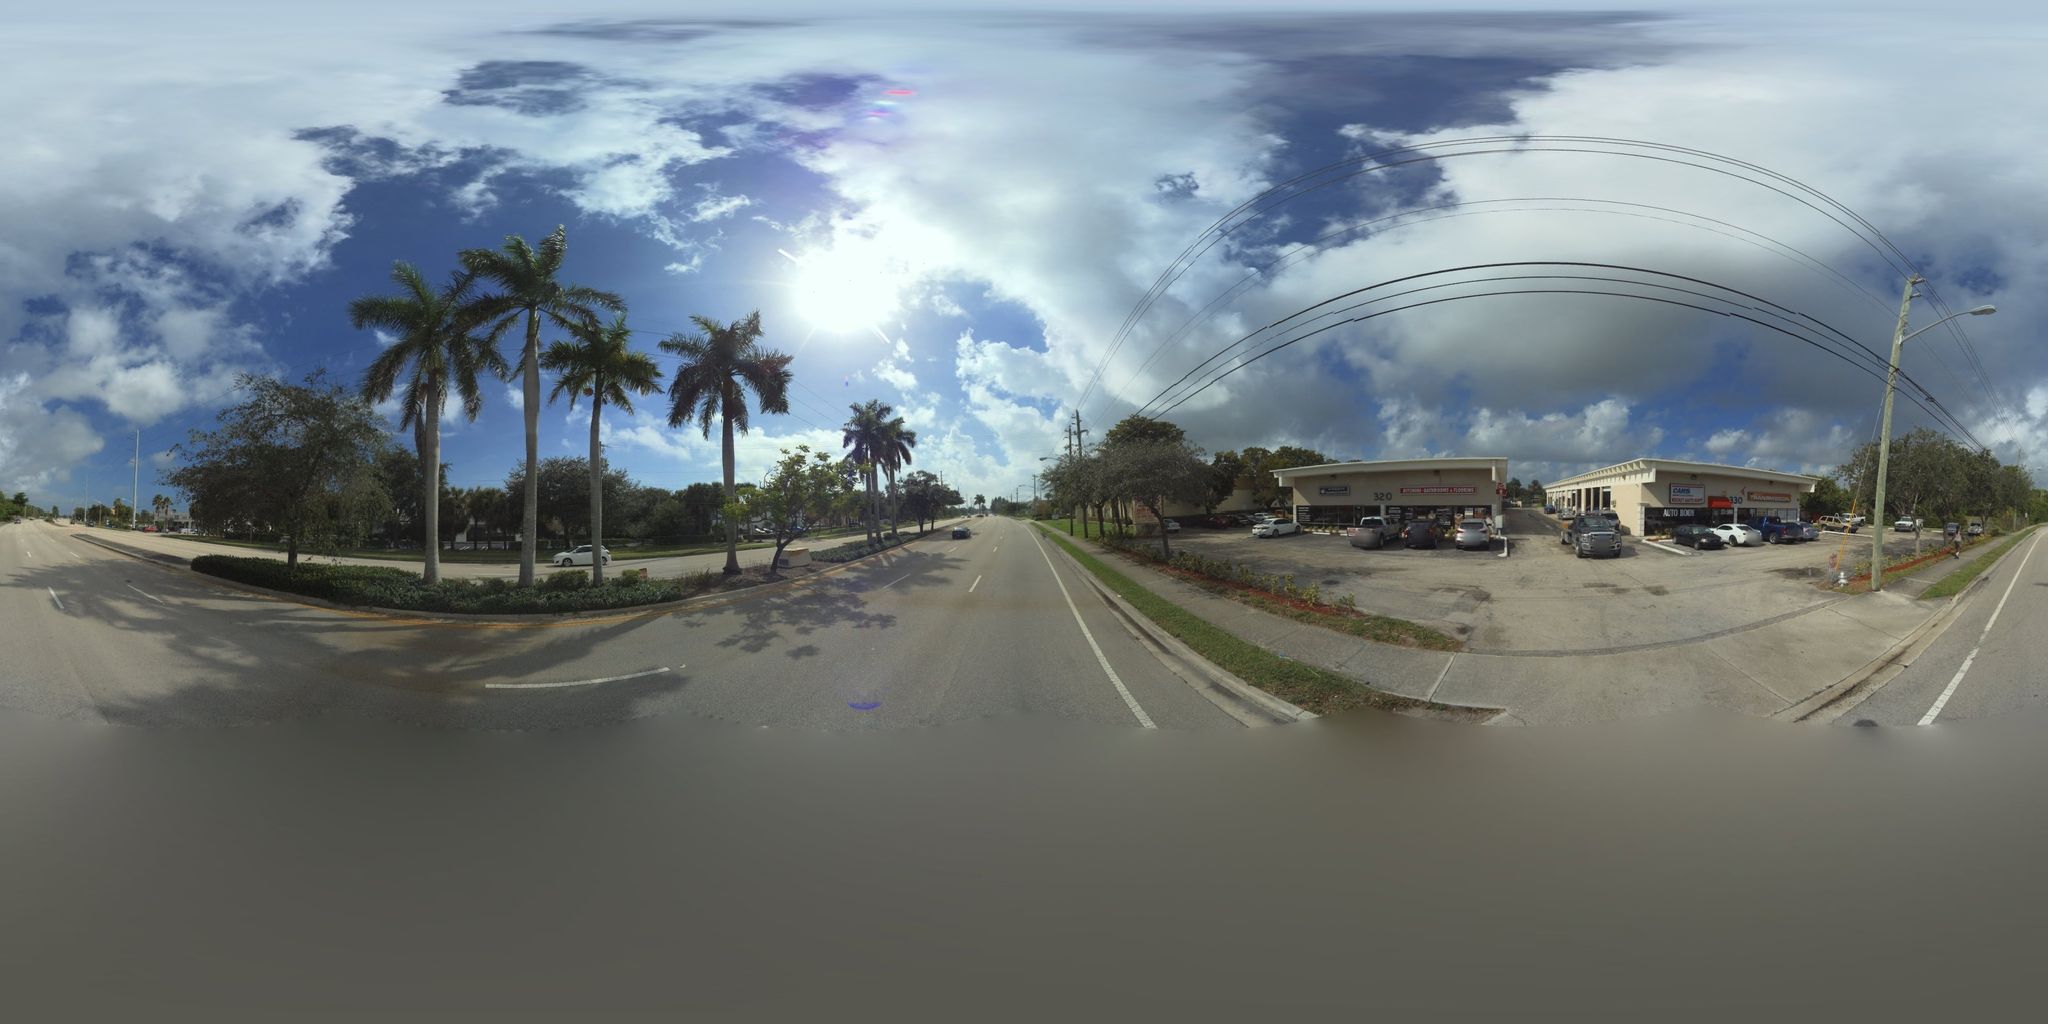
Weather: clear
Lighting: day
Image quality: slightly poor
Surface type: driving surface
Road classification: secondary
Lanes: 3
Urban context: urban centre
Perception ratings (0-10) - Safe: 5.09, Lively: 1.77, Beautiful: 2.42, Boring: 1.22, Depressing: 4.07, Wealthy: 5.01